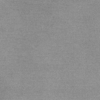
Label: dusty